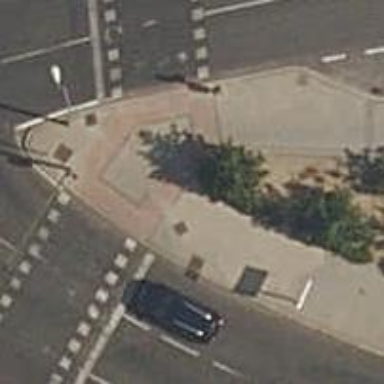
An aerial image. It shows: Bus stop with platform for public transport.